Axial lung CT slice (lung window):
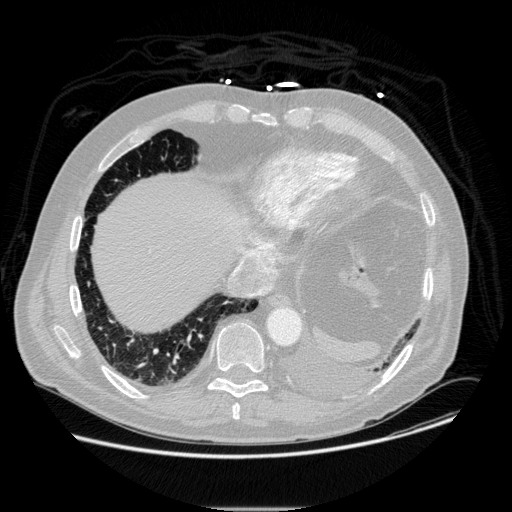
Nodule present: no